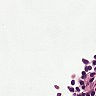
Metastatic tissue present: no